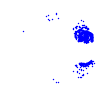
Particle: electron